Question: How do I add row data directly to a DataGrid Class?
I am using a free opensource class from a company that I will not name (even if it is RadiantQ) that I like a lot. It has this cool MuLtiColumnTreeList control that is a combination of a tree control and a datagrid. It comes with an example code that you can look at and everything. It is pretty cool. It is inherited from the DataGrid class.
The problem is that I am kind of new to databinding on this level and so I would like to just go ahead and write some code that forces the data that I have gathered from another class into the control.
So I looked online for how to do that for a DataGrid class and the information is not easily available. Can anyone help?
It seems that once the databinding is done, and if you change the data you have to rebind to the control. This is what was giving me difficulty before. So what I have to do is run some command like this:
this.mutlicoolgridview.ItemsSource = null;
this.mutlicoolgridview.ItemsSource = SampleData.GetSampleDataNew();
The problem I am having now is this. After running his command about one thousand times, I actually run out of memory. I think that doing this:
this.mutlicoolgridview.ItemsSource = null;
is not such a good idea. Is there a better command to do to free up the memory?
This is a similar looking crash:
[]
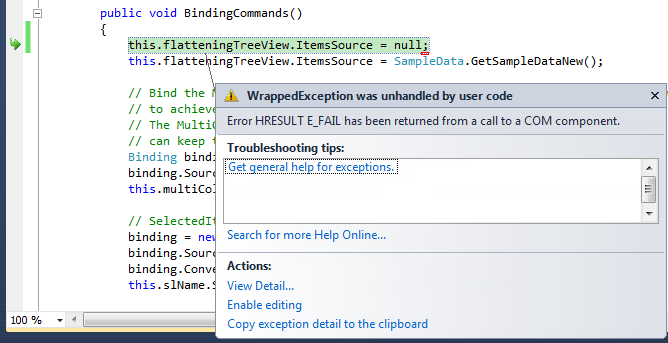
Answer: If you have a List of objects, you can copy them to a BindingList. Then you can use
'''
dataGrid.ItemsSource = myBindingList;
'''